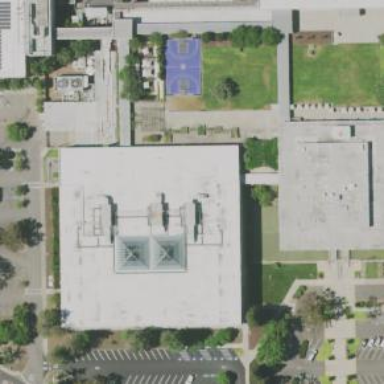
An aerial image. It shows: Building.